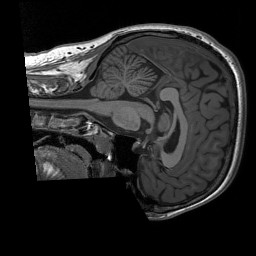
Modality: T1w
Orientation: sagittal
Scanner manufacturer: siemens
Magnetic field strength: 3 T
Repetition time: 1.76 s
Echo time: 0.0022 s